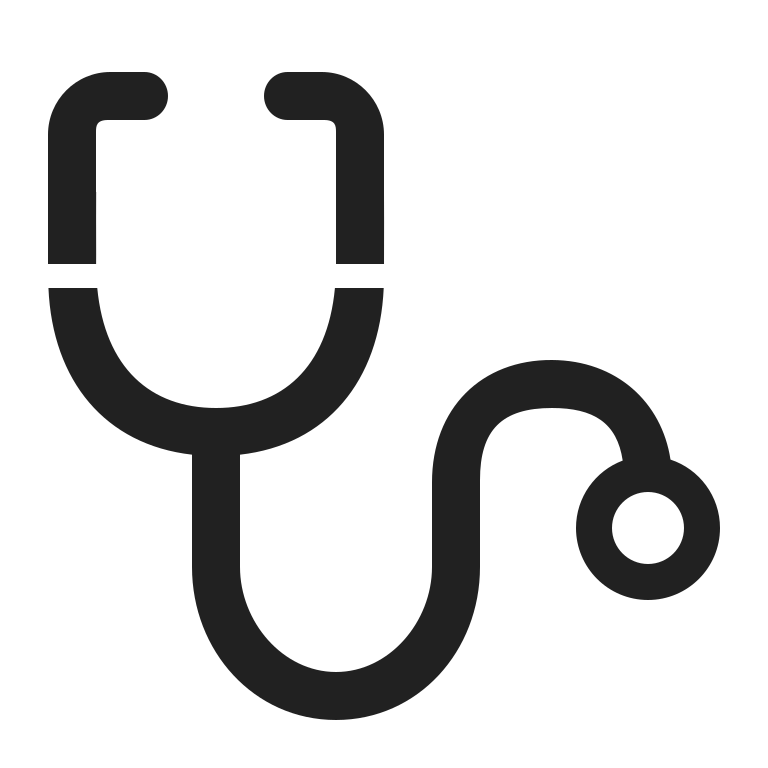
stethoscope high contrast